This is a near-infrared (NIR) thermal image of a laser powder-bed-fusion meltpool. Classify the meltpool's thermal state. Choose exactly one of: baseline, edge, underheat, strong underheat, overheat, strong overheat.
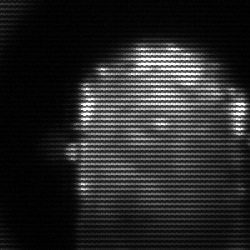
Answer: baseline